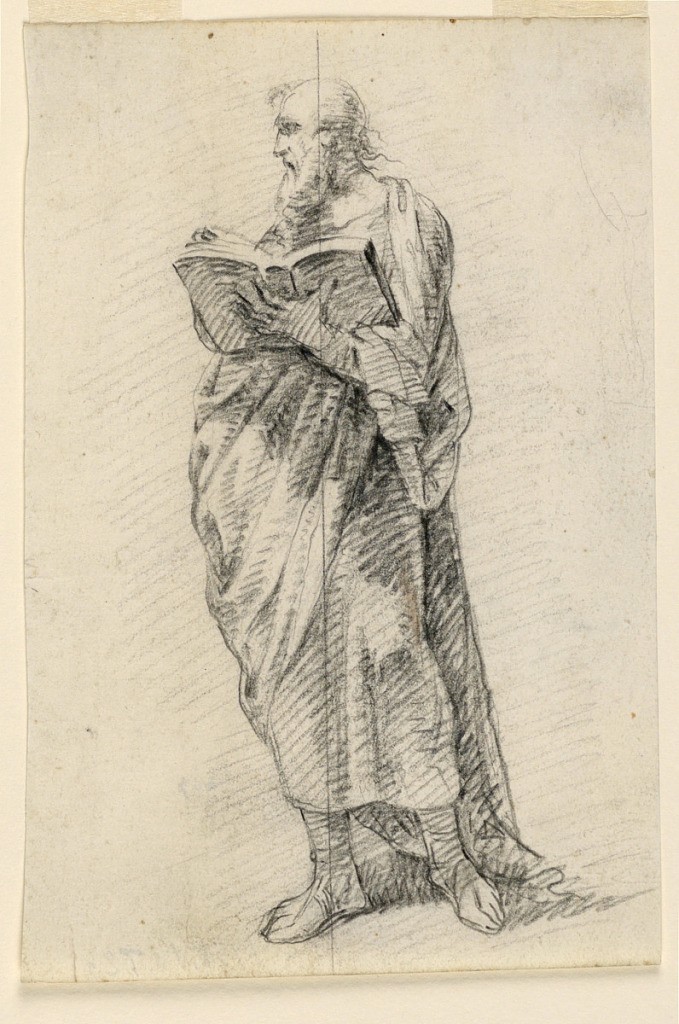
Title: Design for a Sculpture of a Prophet or Evangelist
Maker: Carlo Maria Giudici, Italian, 1723 - 1804
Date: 1780–1800
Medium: Black chalk on paper
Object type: Drawing
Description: Part of a sheet of a drawing book with a design for a sculpture of a prophet or an evangelist. Figure of a bearded man, holding an open book, shown in three-quarter frontal view; the head in profile, turned toward the left.